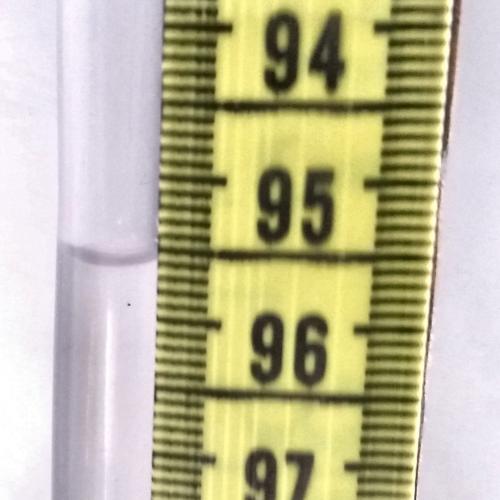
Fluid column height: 95.6 cm